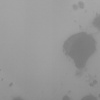
Atmospheric dust classification: not_dusty